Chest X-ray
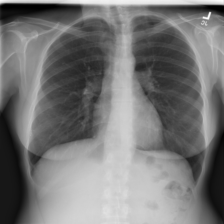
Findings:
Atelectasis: negative
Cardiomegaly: negative
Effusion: negative
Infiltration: positive
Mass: negative
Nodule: negative
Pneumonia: negative
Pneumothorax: negative
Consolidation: negative
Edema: negative
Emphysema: negative
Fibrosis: negative
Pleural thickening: negative
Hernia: negative